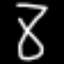
Label: hourglass